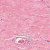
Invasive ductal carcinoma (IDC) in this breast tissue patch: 0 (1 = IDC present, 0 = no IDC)